Question: I am creating log files for my application. When I display the Logs in a Textbox, they dont look aligned even though there are same amount of characters. I use PadLeft function to align everyline but doesnt when I try to display them in textbox. But they look good when I open the log files in EditPlus editor.
here is my log files text...
'''
02 Ocak 2015 Cuma 16:22:21 FIS NO: SNT_CKS SONUC: BASARILI
02 Ocak 2015 Cuma 16:23:42 FIS NO: SNT_CKS SONUC: Kayit veritabanina aktarilamadi.,
02 Ocak 2015 Cuma 16:24:01 FIS NO: A.HIZ. SONUC: Kayit veritabanina aktarilamadi.,
02 Ocak 2015 Cuma 16:24:01 FIS NO: D.ALIS.B SONUC: Kayit veritabanina aktarilamadi.,
'''
here is my Log lines in textbox...

I think whitespaces and regular characters dont have the same width and it displays terrible in textbox. Is there way to fix this?
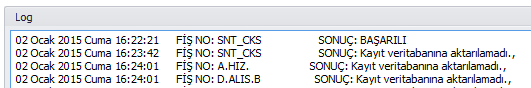
Answer: Use a fixed-width font in your TextBox.
The log text aligns by padding the text with extra whitespace characters, so each of your columns start at same character index. TextBox by default has a proportional font (Which is typical in UI applications), where narrow characters like 'I', for instance, don't take up as much horizontal space as 'W'. This also means that we can't use character-counting for aligning things, unless we use a fixed-width font.
You can set the font on the TextBox by setting the <URL> property.